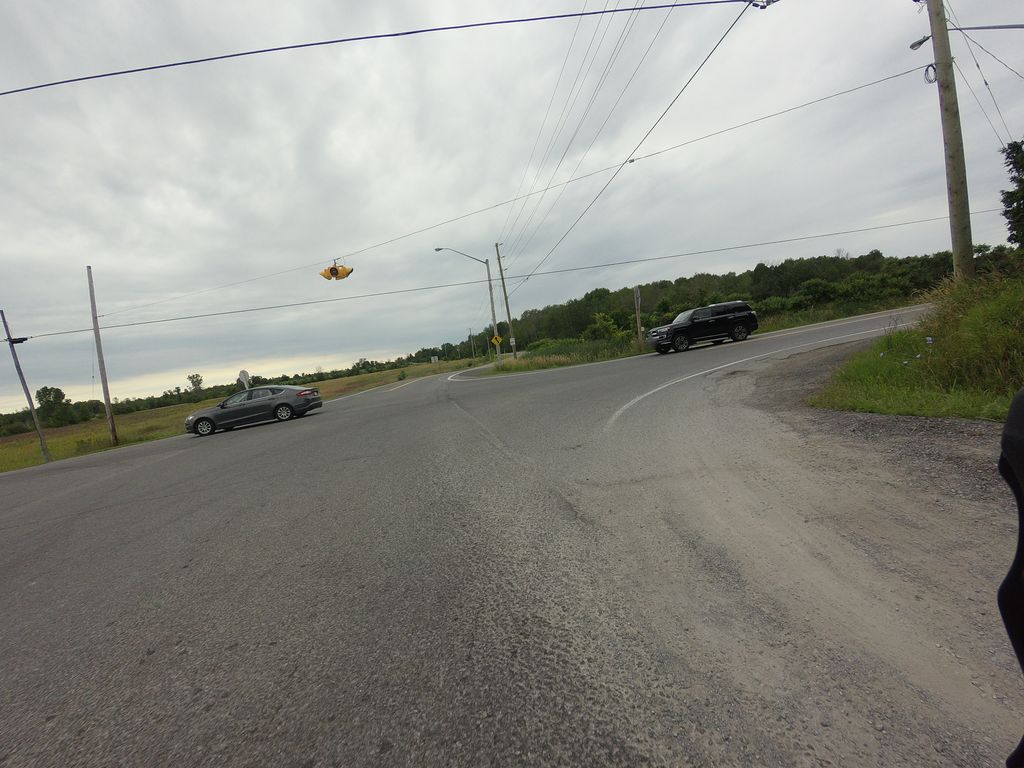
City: ottawa-gatineau